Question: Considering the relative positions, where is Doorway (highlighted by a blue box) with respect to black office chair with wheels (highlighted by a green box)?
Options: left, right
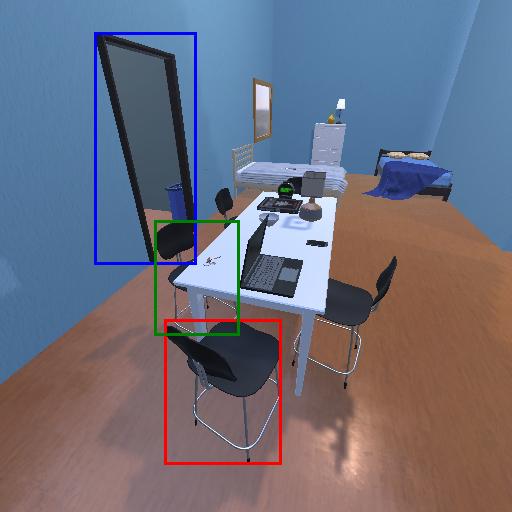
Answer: left